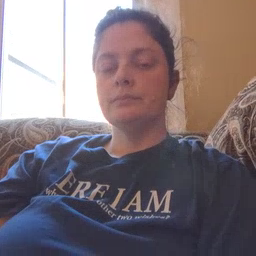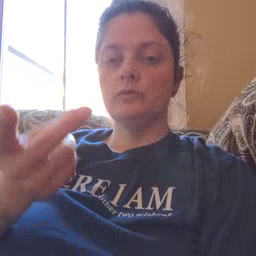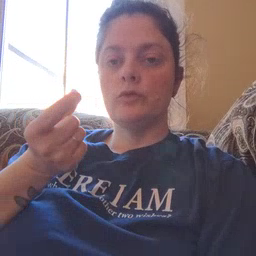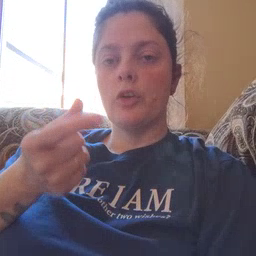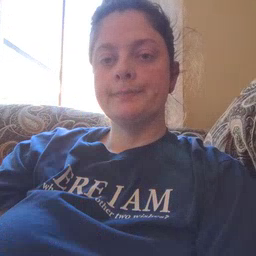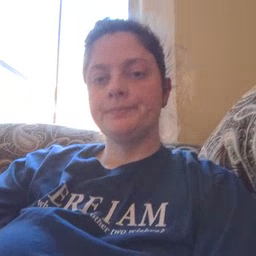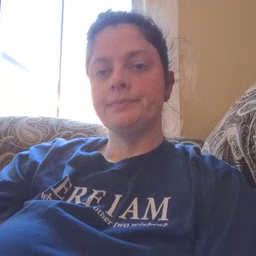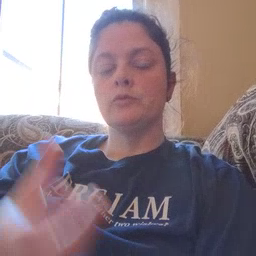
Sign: dog